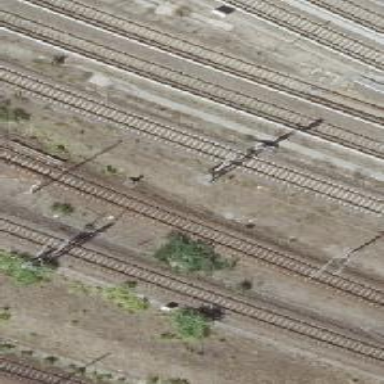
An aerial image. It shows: Railway signal.